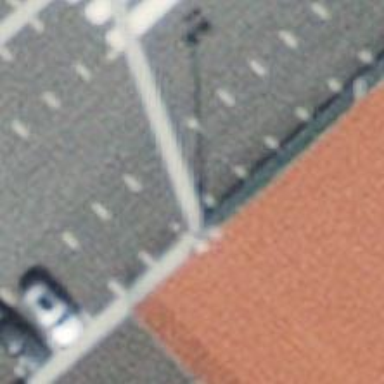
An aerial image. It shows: Charging station.